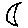
Label: moon